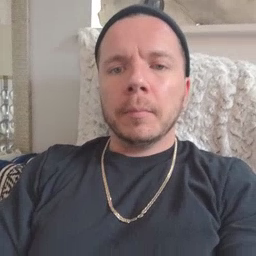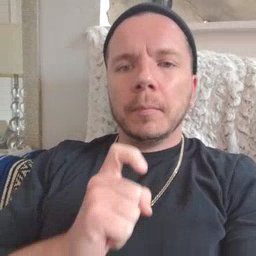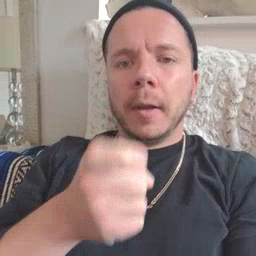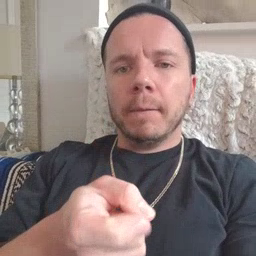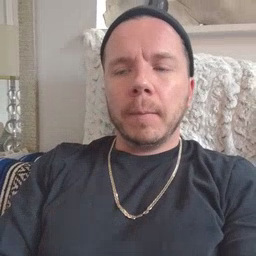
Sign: gift